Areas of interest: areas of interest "Car Dealership"
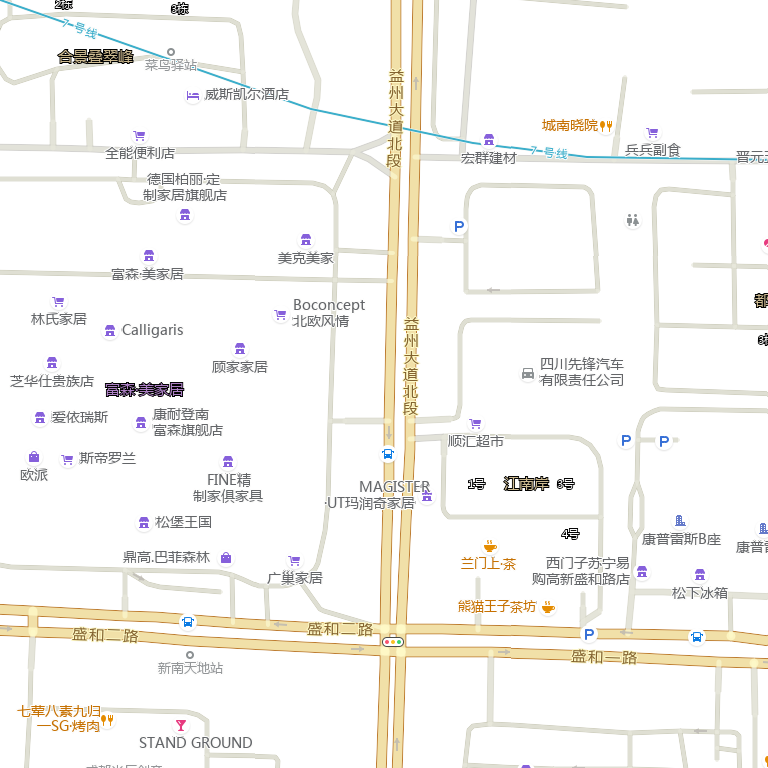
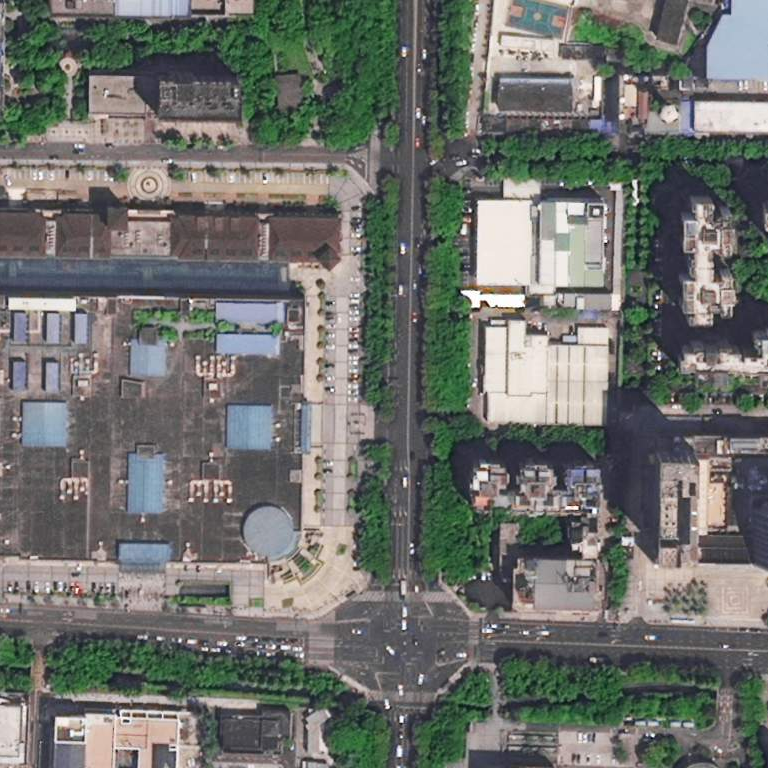